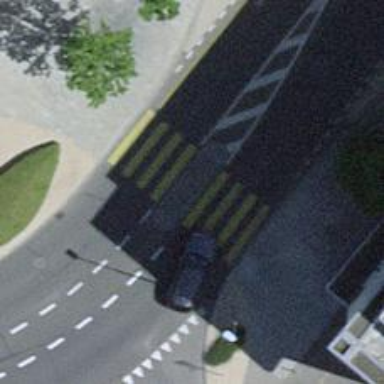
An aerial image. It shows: Marked crossing on footway.